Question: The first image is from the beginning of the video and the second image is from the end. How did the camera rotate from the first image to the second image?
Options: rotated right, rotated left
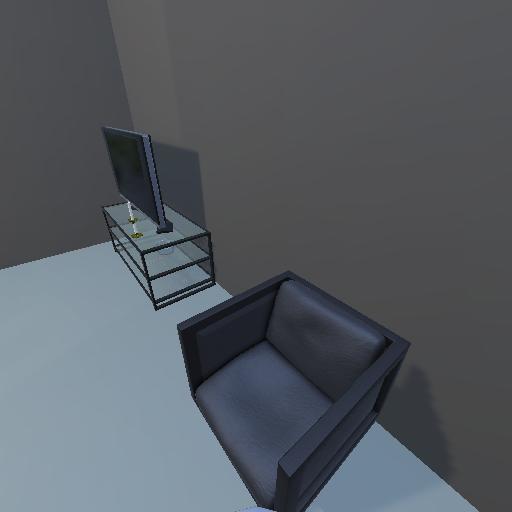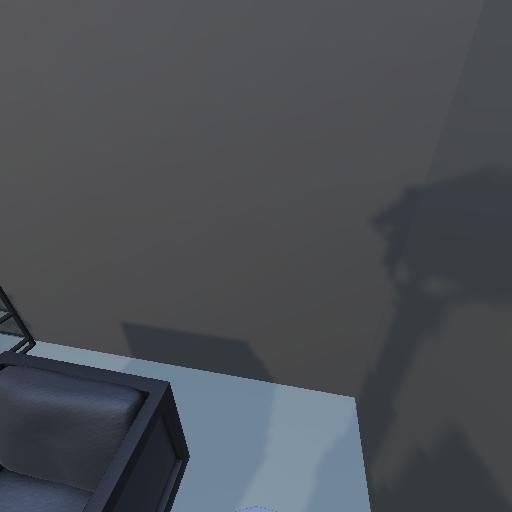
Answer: rotated right